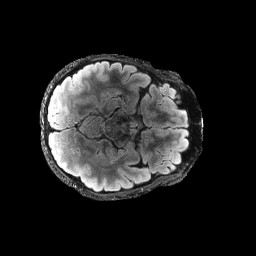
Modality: FLAIR
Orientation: axial
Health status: ill
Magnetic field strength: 3 T